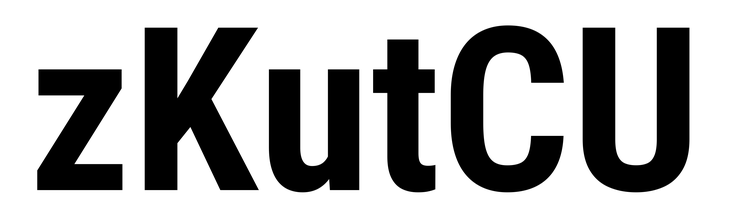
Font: Roboto_Condensed_Bold